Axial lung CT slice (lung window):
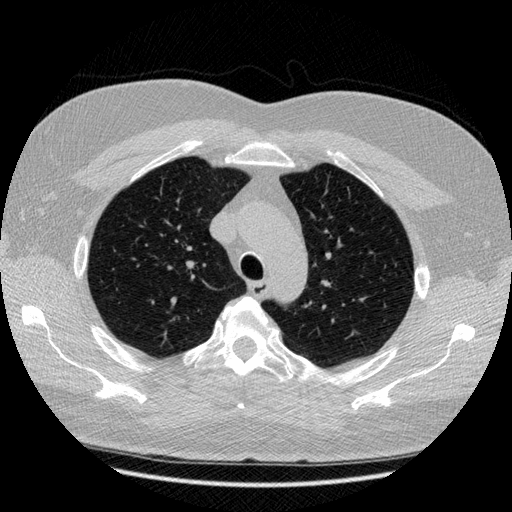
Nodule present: no